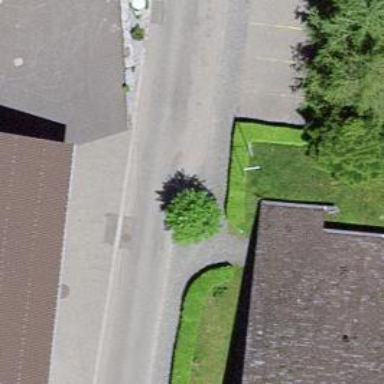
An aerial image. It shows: Sidewalk with sett surface.